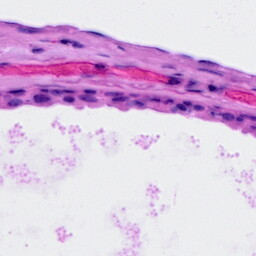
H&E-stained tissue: Ovarian